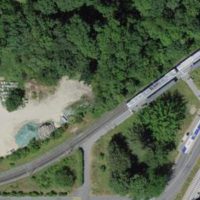
EUNIS habitat code: 53
Species observed at this site:
Osmia cornuta